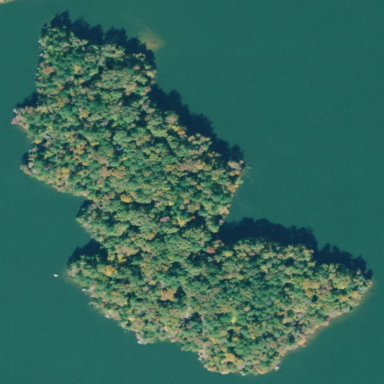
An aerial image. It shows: Island.